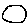
Label: circle